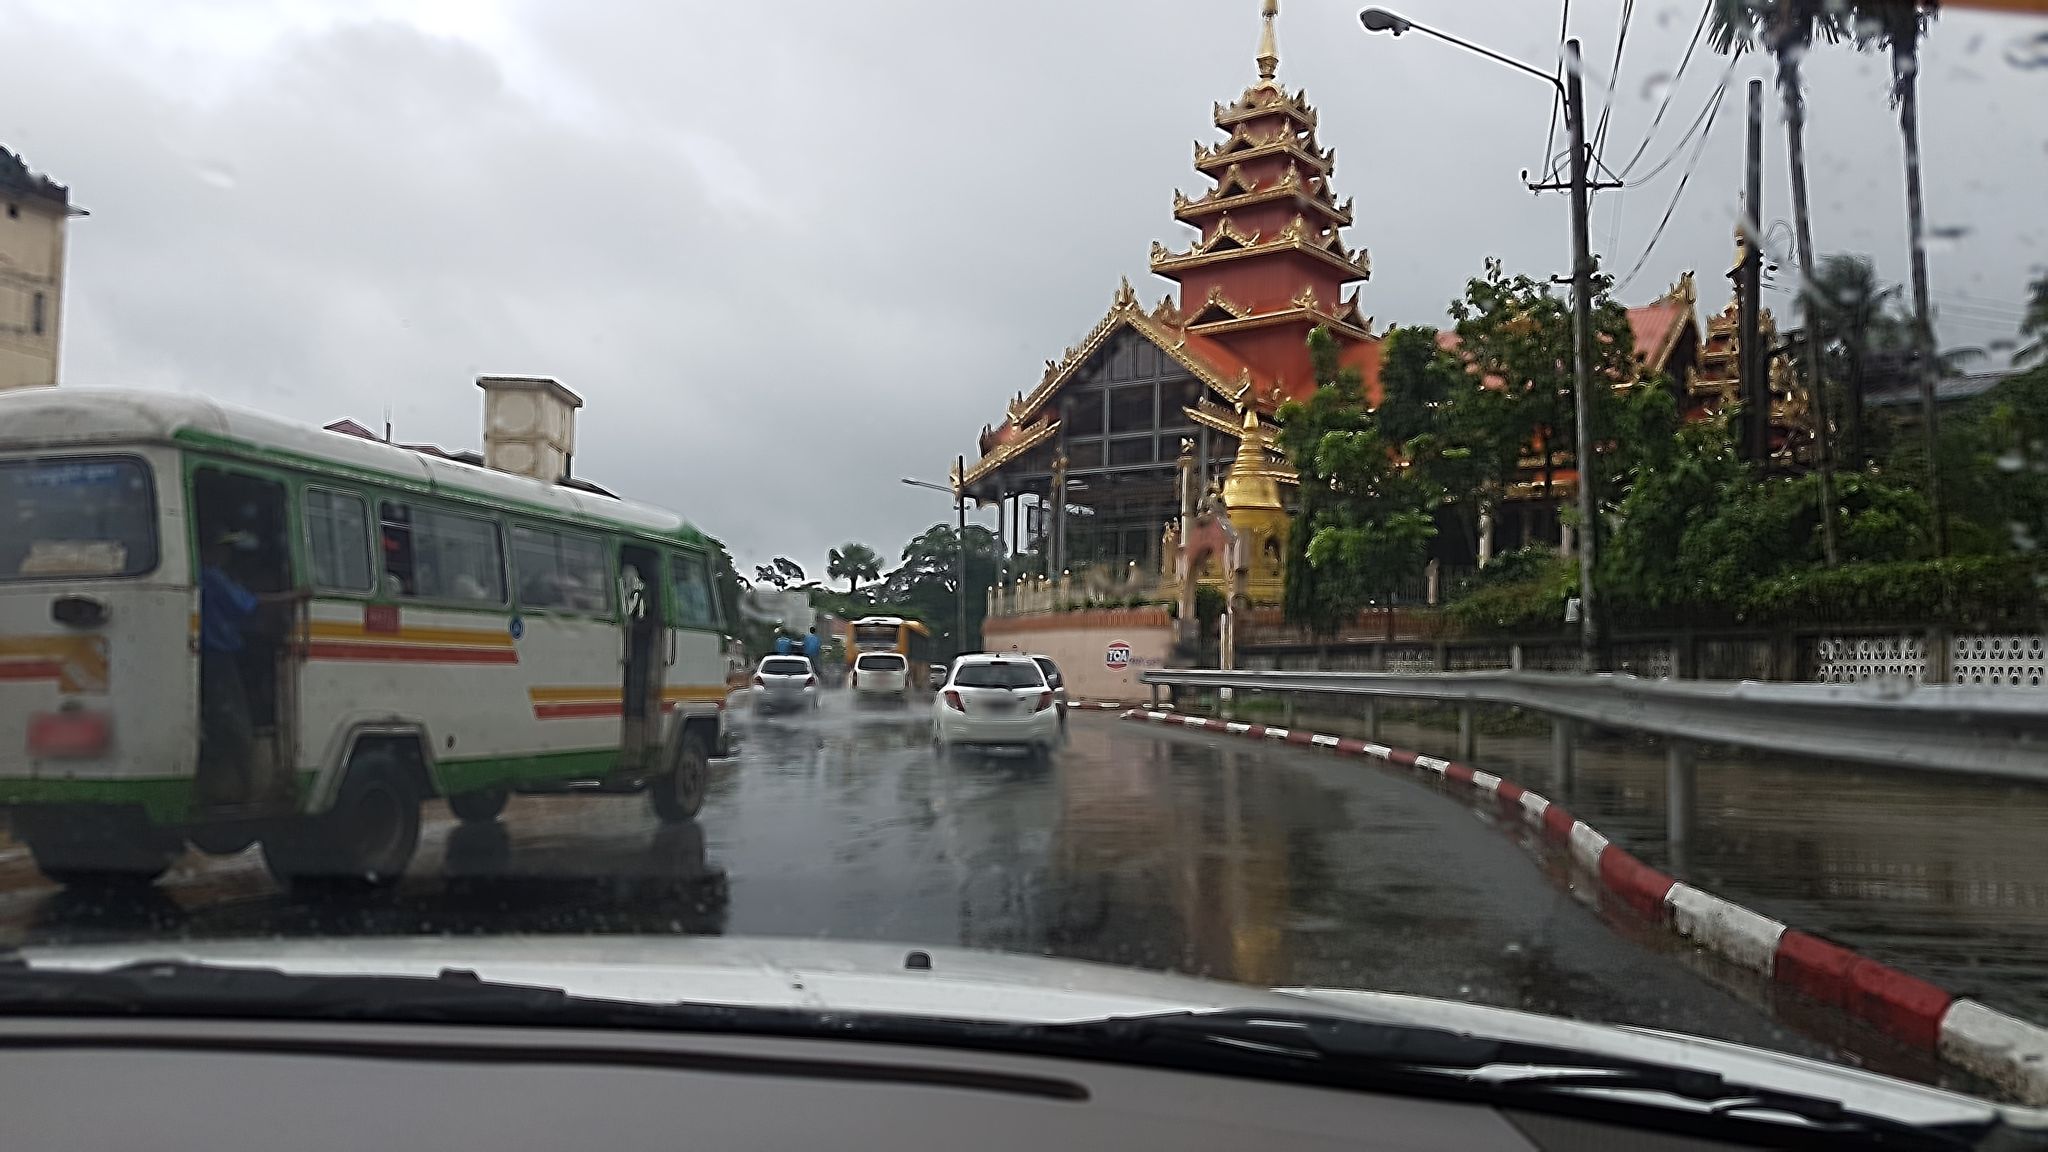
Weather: rainy
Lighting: day
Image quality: good
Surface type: driving surface
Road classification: primary, secondary
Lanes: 3.0
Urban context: urban centre
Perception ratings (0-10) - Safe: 5.79, Lively: 9.63, Beautiful: 1.96, Boring: 3.25, Depressing: 1.76, Wealthy: 3.33